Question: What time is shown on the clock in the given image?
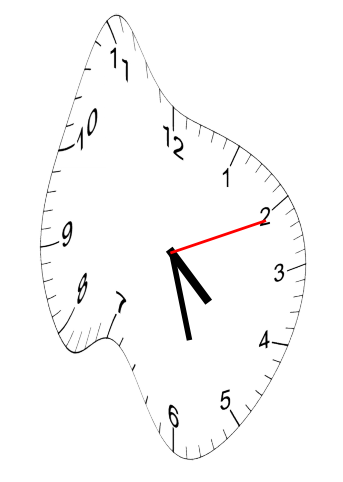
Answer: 04:27:11